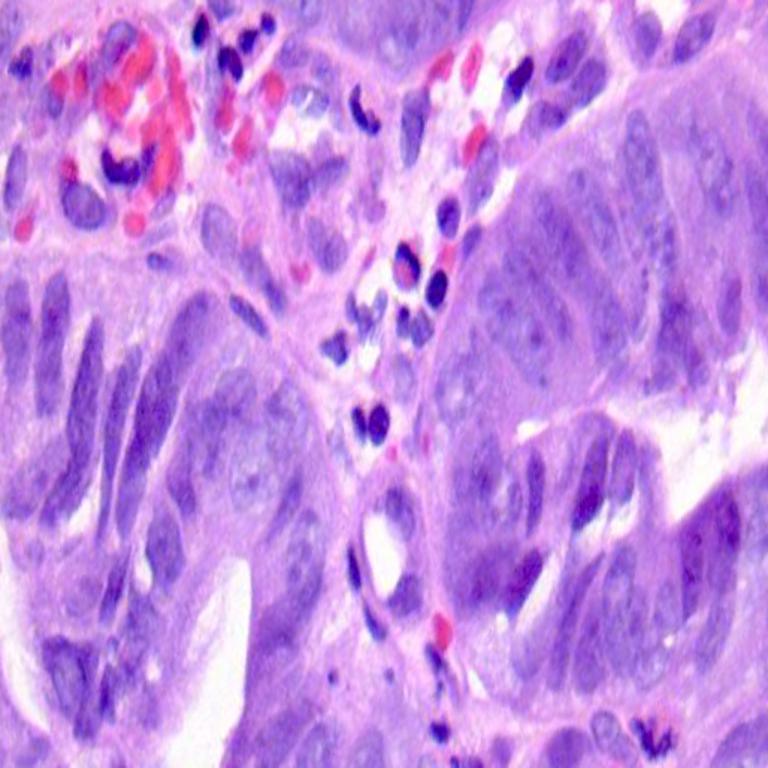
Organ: colon
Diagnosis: adenocarcinomas